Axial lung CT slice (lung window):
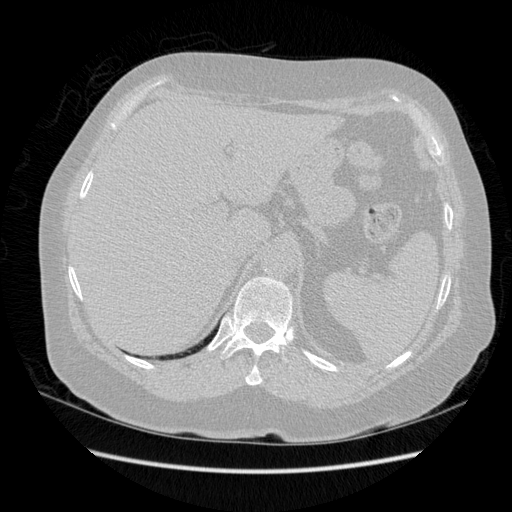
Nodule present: no